Question: I'm wanting to create a neon sign of a logo for use on a website and also email signature.
I've a couple of questions I'm hoping a kind person can help me with.
1. For the email signature, I was thinking an animated gif would be best- just to be safe? However, I could use an html template- but I'm unsure the CSS animations used on the website version would render correctly in an (or numerous) email client(s)?
2. I've found this example of a CSS animated neon sign using typed letters in the mark-up. http://www.broken-links.com/tests/animations/
I was wondering if this same CSS animation technique would work with a flat image? How would the CSS know where the edges of the letters are? Would a transparent png work correctly using this technique? I've got the image as pixel or vector based if that helps?
This is a screen shot of the logo and quick mock up style of neon sign I want to create.
Thanks in advance!

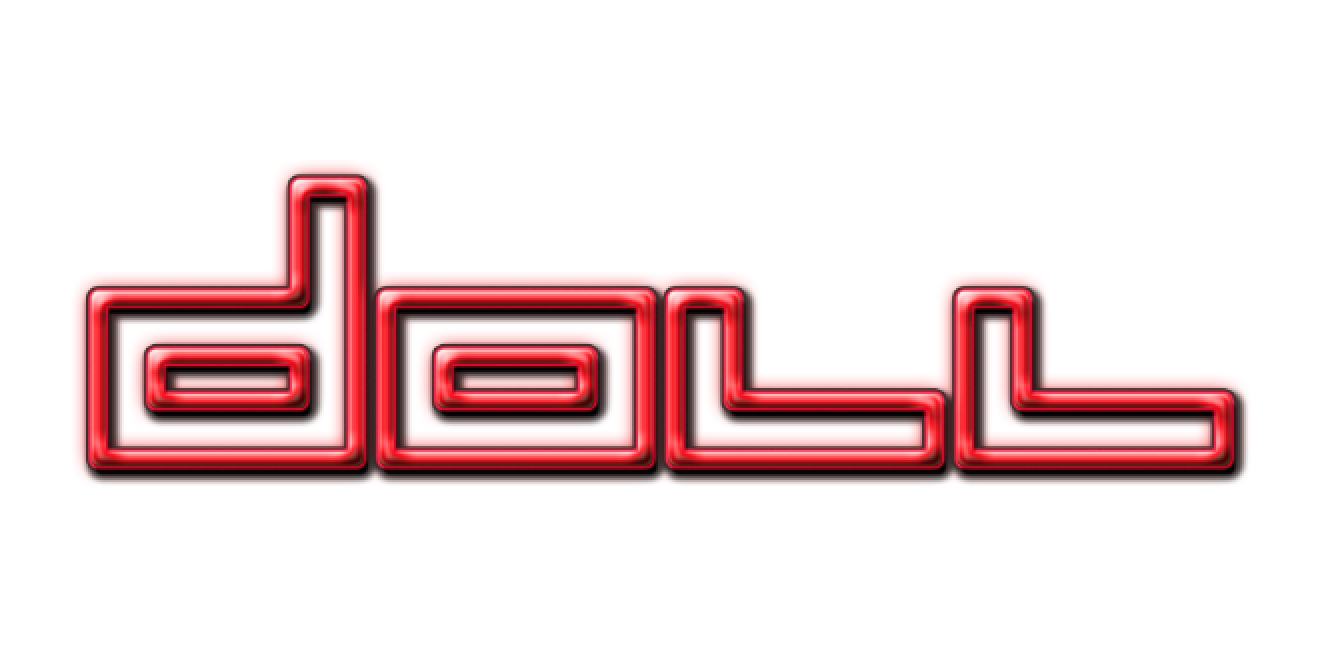
Answer: The example you linked uses text only. It uses a '@font-face' rule to load a custom font, then animates the colour of the font. Its colour is flat.
What you are attempting to do involves rather more. The easiest solution would probably be to separate each letter into its own image, then you can animate the 'opacity' property. This is probably the best you can hope for.